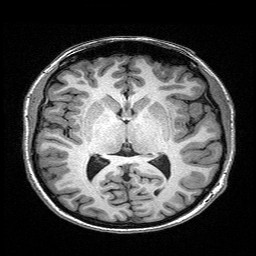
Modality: T1w
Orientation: coronal
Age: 28
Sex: female
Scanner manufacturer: siemens
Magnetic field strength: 3 T
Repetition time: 2.4 s
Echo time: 0.03 s